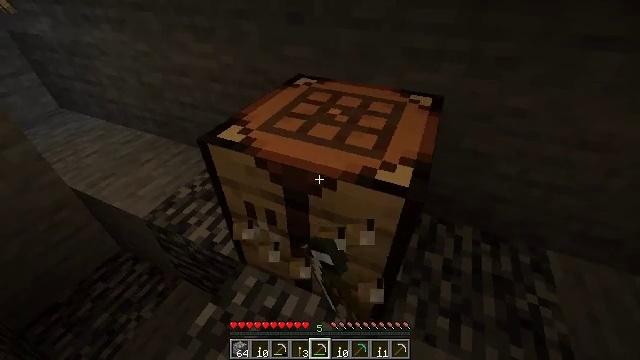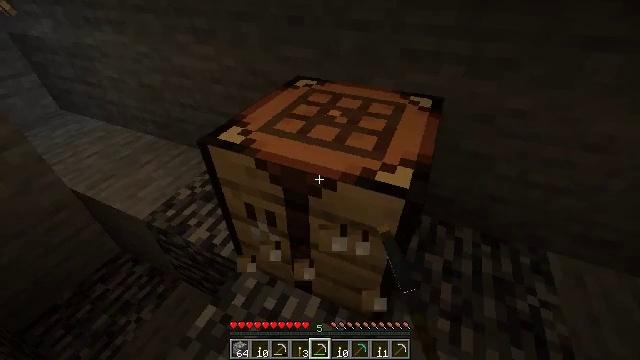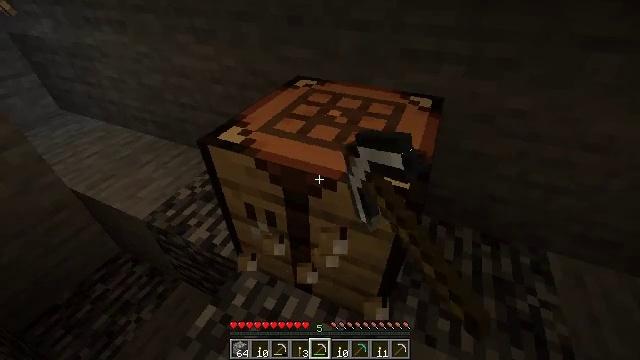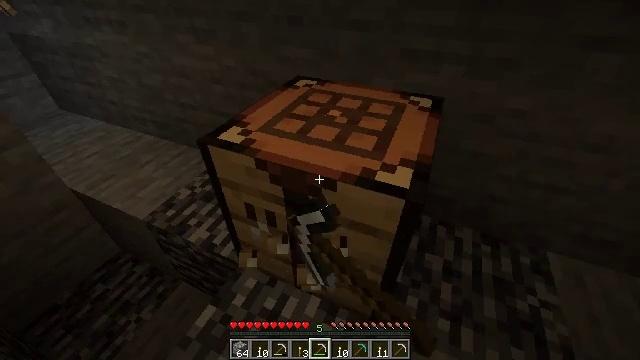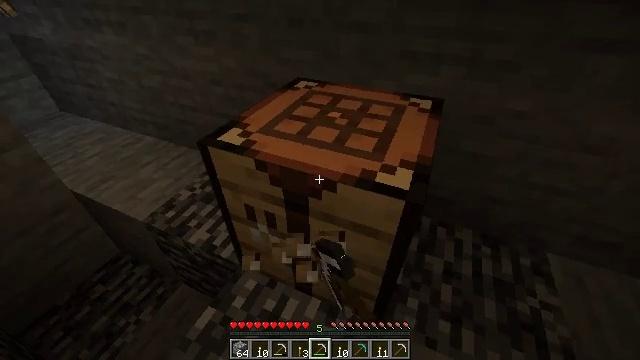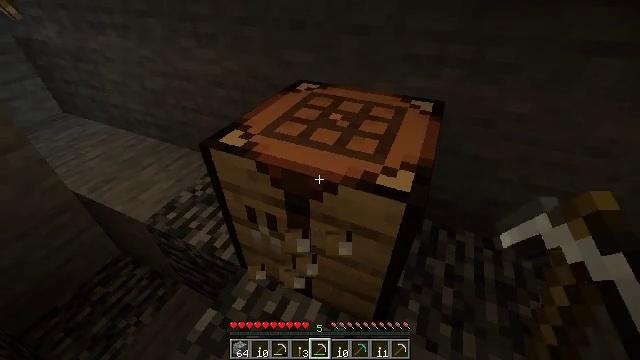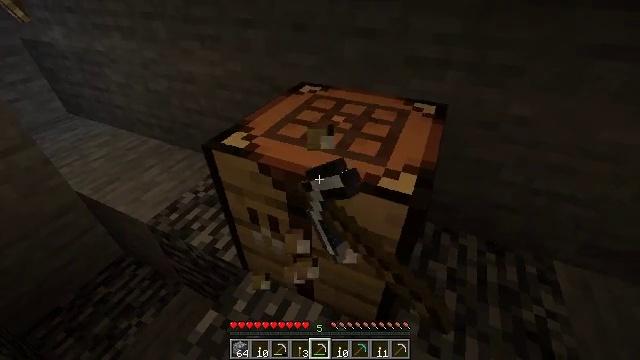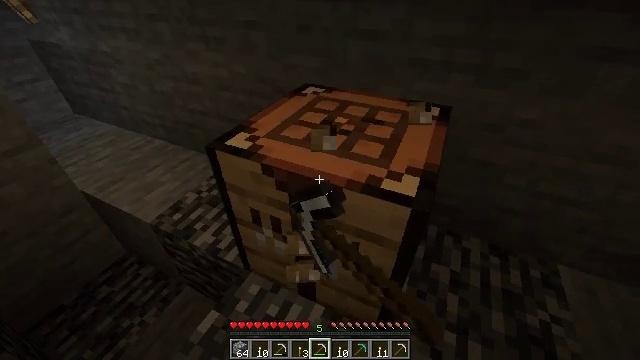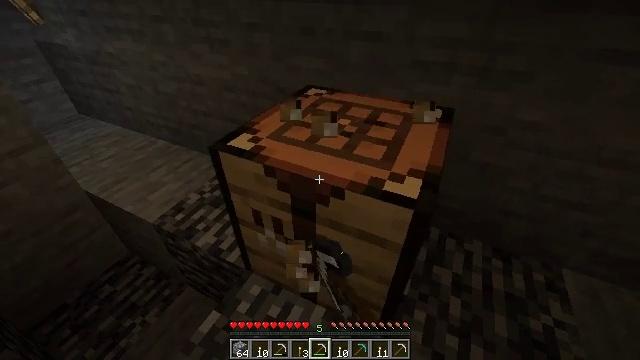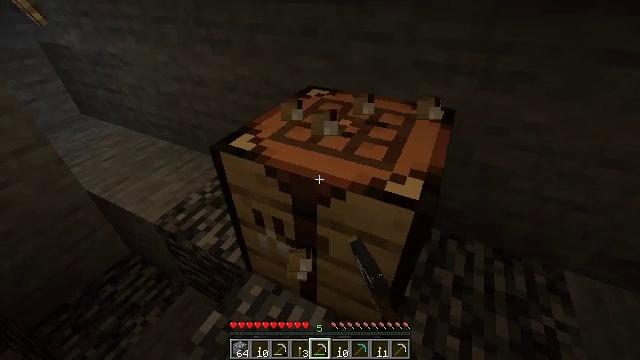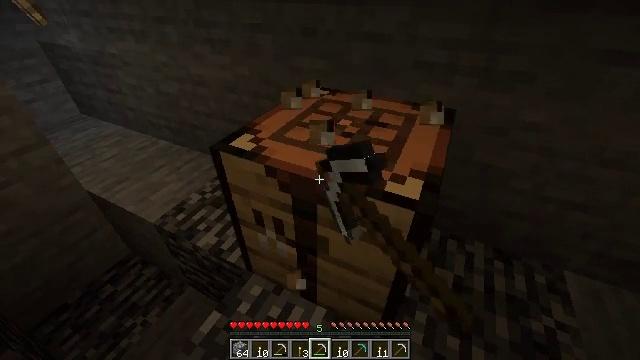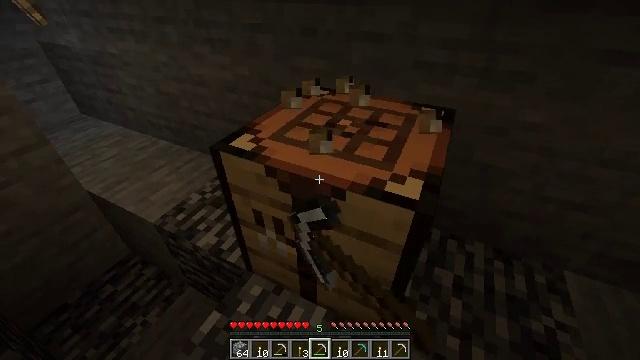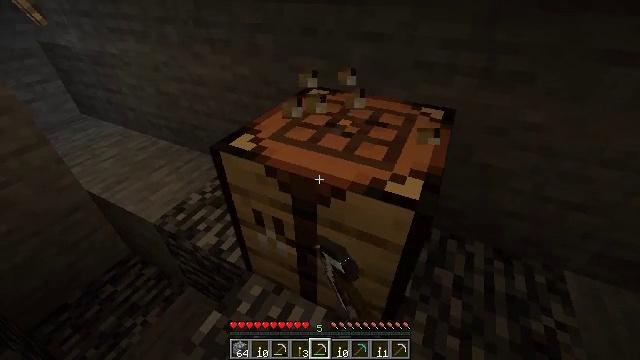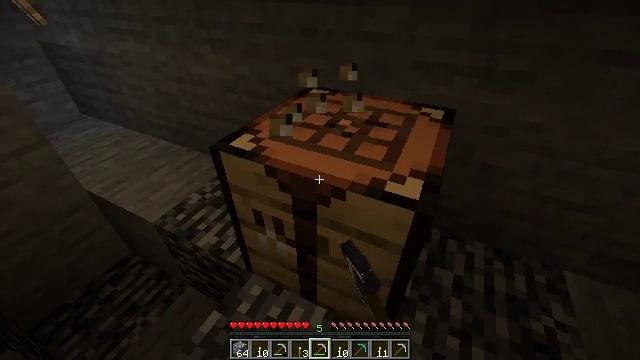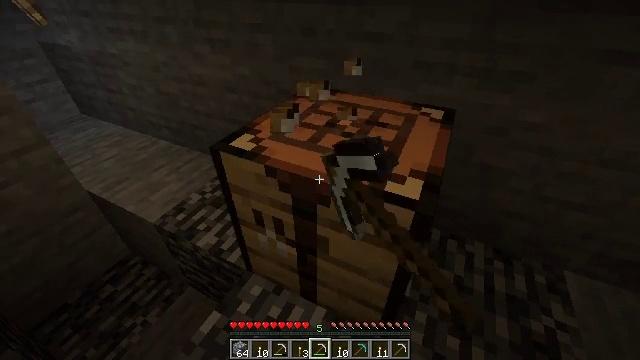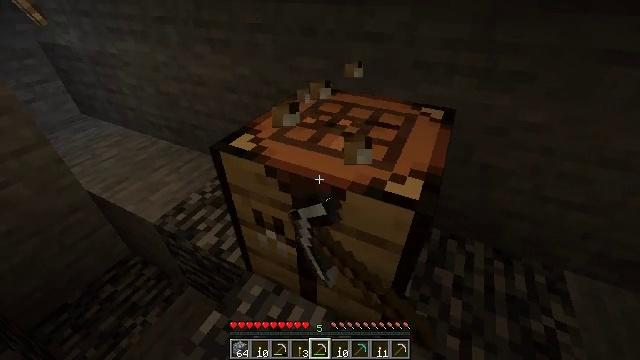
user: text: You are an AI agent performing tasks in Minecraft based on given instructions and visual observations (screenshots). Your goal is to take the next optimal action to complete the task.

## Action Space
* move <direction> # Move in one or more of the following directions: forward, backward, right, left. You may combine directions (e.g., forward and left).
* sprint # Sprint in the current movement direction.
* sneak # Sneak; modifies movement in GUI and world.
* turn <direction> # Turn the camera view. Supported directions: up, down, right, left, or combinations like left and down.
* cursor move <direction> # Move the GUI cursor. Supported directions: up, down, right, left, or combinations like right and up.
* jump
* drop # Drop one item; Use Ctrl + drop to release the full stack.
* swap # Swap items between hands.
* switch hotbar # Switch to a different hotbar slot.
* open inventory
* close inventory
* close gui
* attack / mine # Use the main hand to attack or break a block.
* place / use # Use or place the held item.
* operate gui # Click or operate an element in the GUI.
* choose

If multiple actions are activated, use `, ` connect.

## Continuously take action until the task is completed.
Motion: motion action
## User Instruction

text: Put back the crafting table.
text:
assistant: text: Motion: attack / mine
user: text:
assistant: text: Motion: attack / mine
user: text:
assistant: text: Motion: attack / mine
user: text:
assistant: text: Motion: attack / mine
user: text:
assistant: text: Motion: attack / mine
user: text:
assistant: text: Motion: attack / mine
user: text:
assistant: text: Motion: attack / mine
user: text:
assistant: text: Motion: attack / mine
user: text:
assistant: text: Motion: attack / mine
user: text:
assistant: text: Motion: attack / mine
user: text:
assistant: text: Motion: attack / mine
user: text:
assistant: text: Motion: attack / mine
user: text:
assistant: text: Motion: attack / mine
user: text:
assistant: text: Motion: attack / mine
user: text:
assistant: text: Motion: attack / mine
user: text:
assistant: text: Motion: attack / mine
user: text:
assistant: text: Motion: attack / mine
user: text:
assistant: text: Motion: attack / mine
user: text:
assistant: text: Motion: attack / mine
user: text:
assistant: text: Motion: attack / mine
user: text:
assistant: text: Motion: attack / mine
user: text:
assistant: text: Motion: attack / mine
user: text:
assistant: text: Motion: attack / mine
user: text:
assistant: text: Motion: attack / mine
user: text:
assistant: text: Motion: attack / mine
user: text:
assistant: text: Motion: attack / mine
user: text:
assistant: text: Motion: attack / mine
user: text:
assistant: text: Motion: attack / mine
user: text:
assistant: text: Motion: attack / mine
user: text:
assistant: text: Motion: attack / mine